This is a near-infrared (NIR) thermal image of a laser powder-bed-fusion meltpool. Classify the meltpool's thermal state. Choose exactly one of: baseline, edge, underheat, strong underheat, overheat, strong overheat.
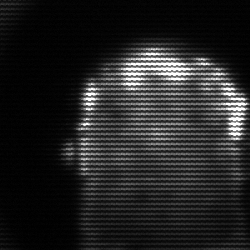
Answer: baseline